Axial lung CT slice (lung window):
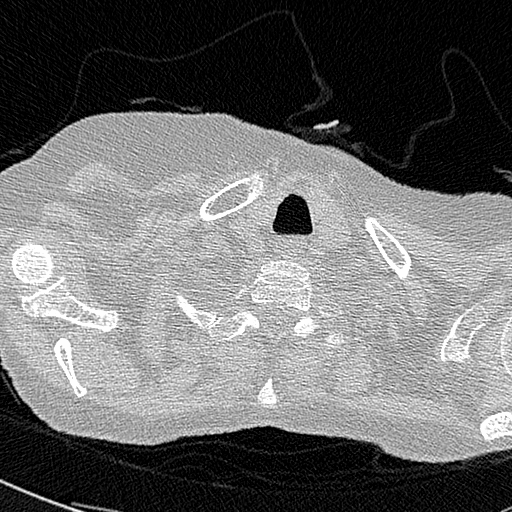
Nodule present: no